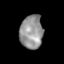
Tissue: skin
Cell type: Epithelial cells
Senescence score: 0.8819
Nuclear area (px): 752
Mean DAPI intensity: 149.257